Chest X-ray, AP view. Patient: 25 years old, sex M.
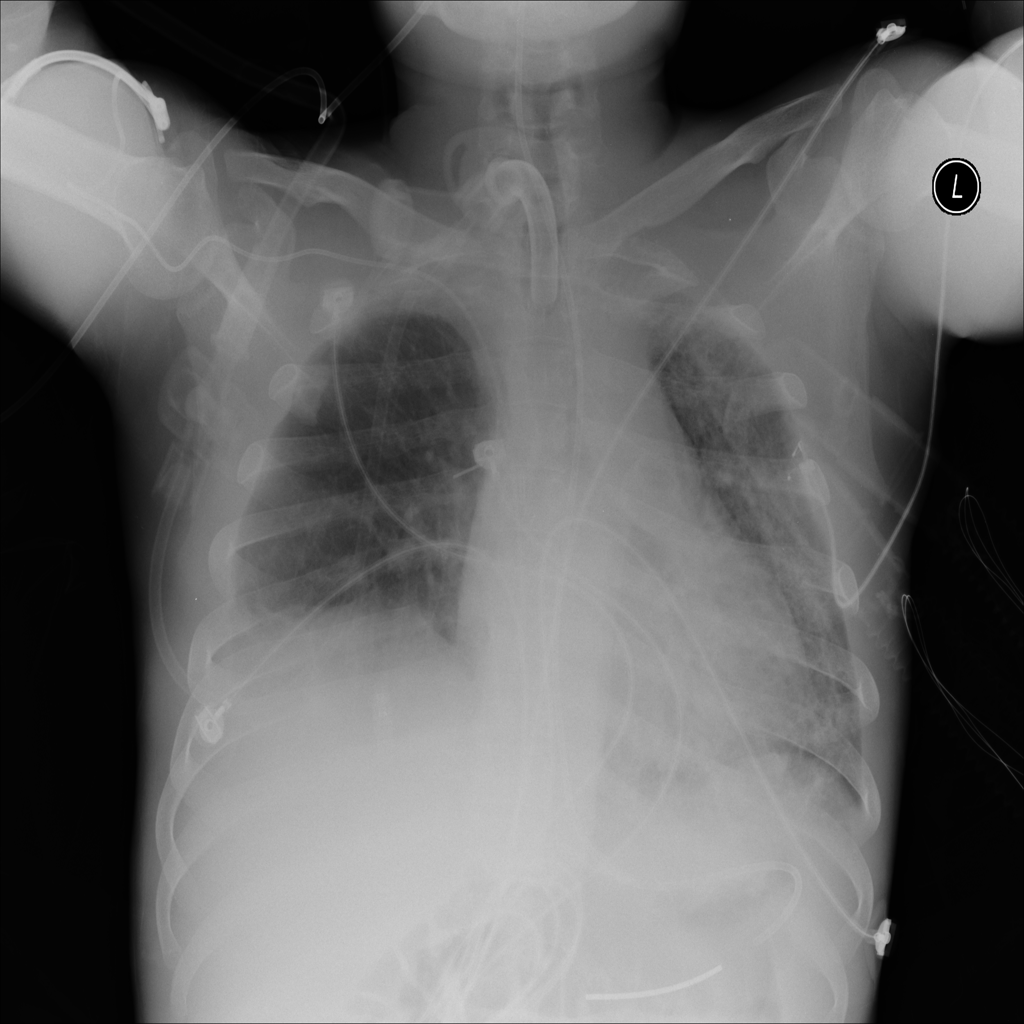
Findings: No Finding